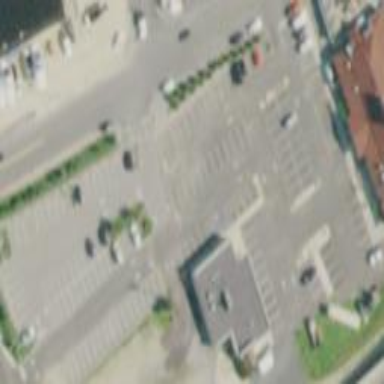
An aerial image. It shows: Parking area.